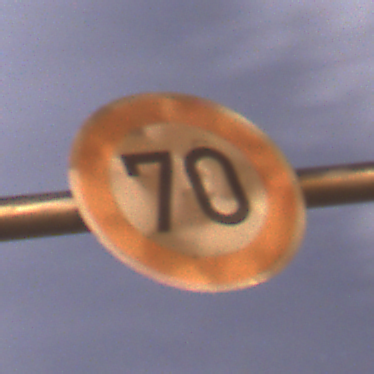
Verkehrszeichen: Geschwindigkeit70
Umgebung: Outdoor, Suburban
Tageszeit: Night
Wetter: PartlyCloudy
Licht: Artificial
Jahreszeit: NotSpecified
Kontrast: HighContrast